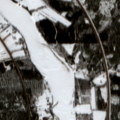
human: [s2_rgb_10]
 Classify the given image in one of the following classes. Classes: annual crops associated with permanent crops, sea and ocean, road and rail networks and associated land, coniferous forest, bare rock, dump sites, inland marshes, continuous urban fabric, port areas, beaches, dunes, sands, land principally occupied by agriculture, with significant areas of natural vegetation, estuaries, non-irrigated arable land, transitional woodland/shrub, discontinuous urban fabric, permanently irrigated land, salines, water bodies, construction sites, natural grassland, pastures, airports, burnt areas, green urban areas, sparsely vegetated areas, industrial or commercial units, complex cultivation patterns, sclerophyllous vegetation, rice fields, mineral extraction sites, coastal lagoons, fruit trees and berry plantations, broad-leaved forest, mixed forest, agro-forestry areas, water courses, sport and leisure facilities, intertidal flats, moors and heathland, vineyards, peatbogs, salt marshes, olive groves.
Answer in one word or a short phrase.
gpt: complex cultivation patterns, land principally occupied by agriculture, with significant areas of natural vegetation, coniferous forest, transitional woodland/shrub, water courses